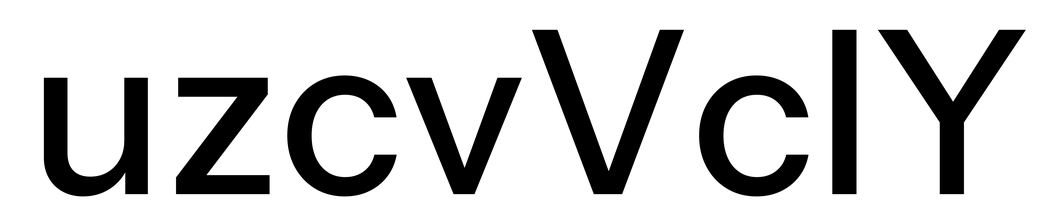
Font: InstrumentSans_Medium